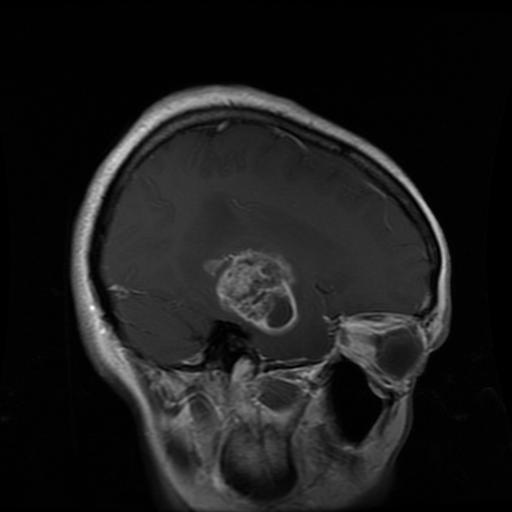
Label: glioma